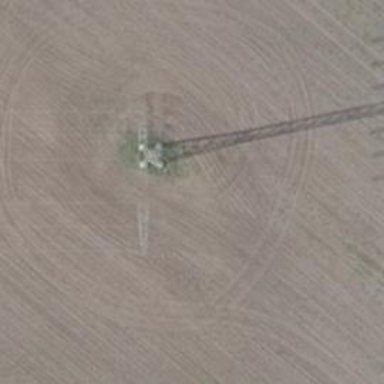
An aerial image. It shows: Power line is depicted.